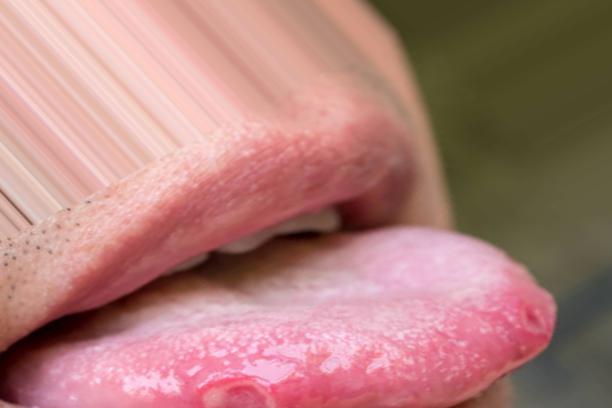
Condition: Mouth Ulcer